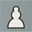
Piece: wP